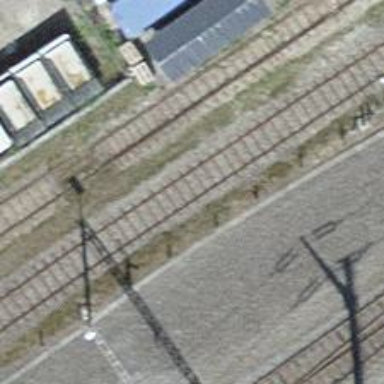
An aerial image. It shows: Disused railway spur with one track.